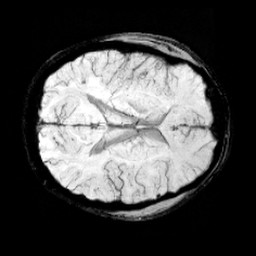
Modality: minIP
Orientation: axial
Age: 12
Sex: male
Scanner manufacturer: siemens
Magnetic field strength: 3 T
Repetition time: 0.027 s
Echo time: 0.02 s